Question: When i tried to create plist file('Checklist.plist') using following methods i can't see the file in the directory.

'''
- (NSString *)documentsDirectory {
NSArray *paths = NSSearchPathForDirectoriesInDomains( NSDocumentDirectory, NSUserDomainMask, YES);
NSString *documentsDirectory = [paths firstObject];
return documentsDirectory; }
- (NSString *)dataFilePath {
return [[self documentsDirectory] stringByAppendingPathComponent:@"Checklists.plist"];
}
'''
Why i can't see the file on the directory? How can i solve this problem?
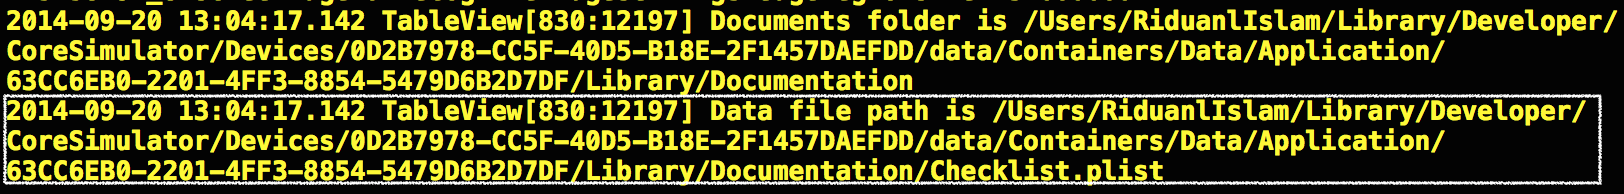
Answer: Did you save something in the file?
'''
NSString *test = @"test";
[test writeToFile:[self dataFilePath] atomically:YES];
'''
If you run this in a simulator, you can NSlog this file path, and than open finder, press 'cmd + shift + g' paste the file path, don't include 'Checklist.plist', just documents file path, you will see the file you just create named 'Checklist.plist'.
This is all my code:
'''
- (void)viewDidLoad {
[super viewDidLoad];
// Do any additional setup after loading the view, typically from a nib.
NSArray *testArray = [NSArray arrayWithObjects:@"test", nil];
[testArray writeToFile:[self dataFilePath] atomically:YES];
}
- (NSString *)documentsDirectory {
NSArray *paths = NSSearchPathForDirectoriesInDomains( NSDocumentDirectory, NSUserDomainMask, YES);
NSString *documentsDirectory = [paths firstObject];
return documentsDirectory;
}
- (NSString *)dataFilePath {
return [[self documentsDirectory] stringByAppendingPathComponent:@"Checklists.plist"];
}
- (void)didReceiveMemoryWarning {
[super didReceiveMemoryWarning];
// Dispose of any resources that can be recreated.
}
'''